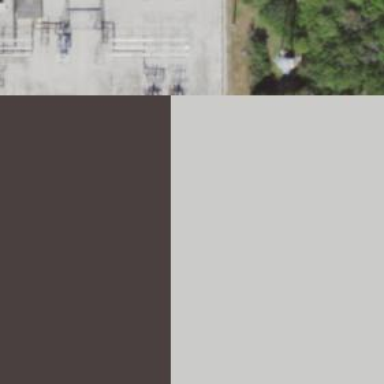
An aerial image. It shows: Switch used for power control.